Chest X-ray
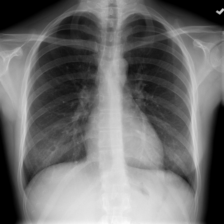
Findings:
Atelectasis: negative
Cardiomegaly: negative
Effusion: negative
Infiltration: positive
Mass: negative
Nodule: negative
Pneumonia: negative
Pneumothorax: negative
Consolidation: negative
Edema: negative
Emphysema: negative
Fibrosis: negative
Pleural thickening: negative
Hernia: negative